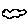
Label: cloud